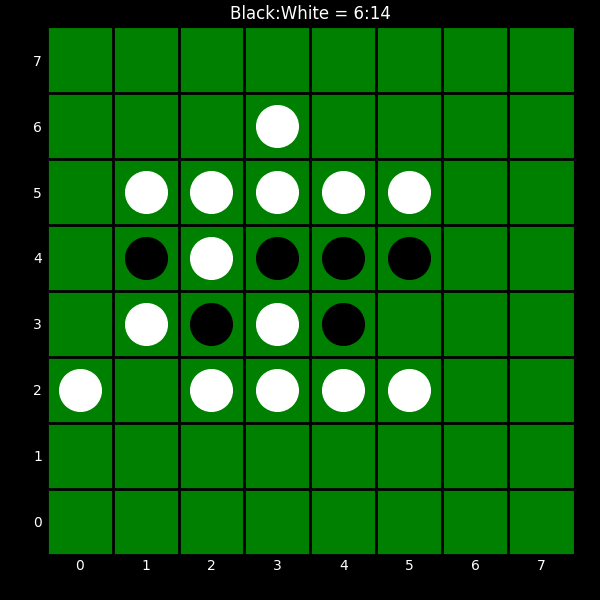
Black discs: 6
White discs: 14